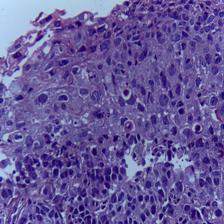
Diagnosis: OSCC